Interaction volume radius: 10 \u00c5
Interaction volume height: 45 \u00c5
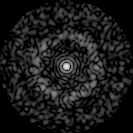
Disorder parameter: 0.8214